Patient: sex F, age 57
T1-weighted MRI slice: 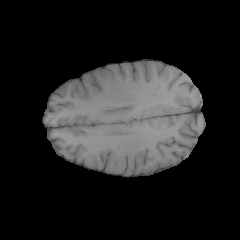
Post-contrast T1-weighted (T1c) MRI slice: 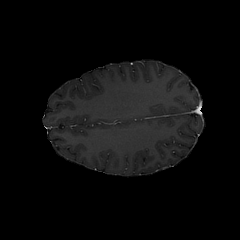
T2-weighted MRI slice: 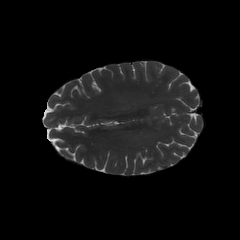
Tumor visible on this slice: no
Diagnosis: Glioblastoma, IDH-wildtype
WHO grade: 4